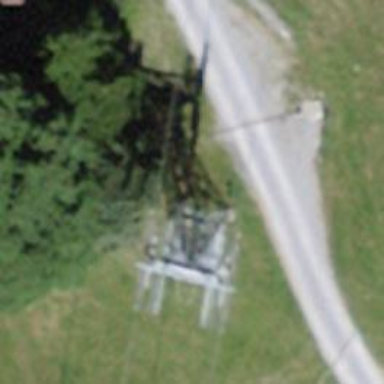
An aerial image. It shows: Pylon used for aerialway.